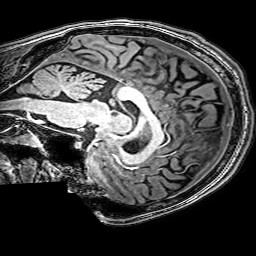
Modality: T1w
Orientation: sagittal
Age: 22
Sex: male
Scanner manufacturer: philips
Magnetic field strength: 3 T
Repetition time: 0.009 s
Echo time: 0.0035 s